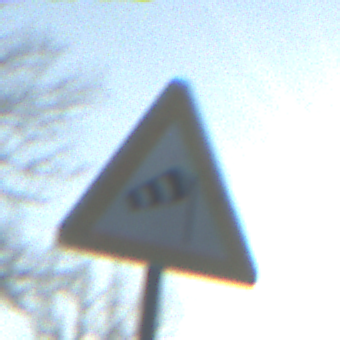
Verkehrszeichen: SeitenwindVonRechts
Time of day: MorningAfternoon
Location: Outdoor (Nature)
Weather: Clear
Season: Winter
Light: Natural